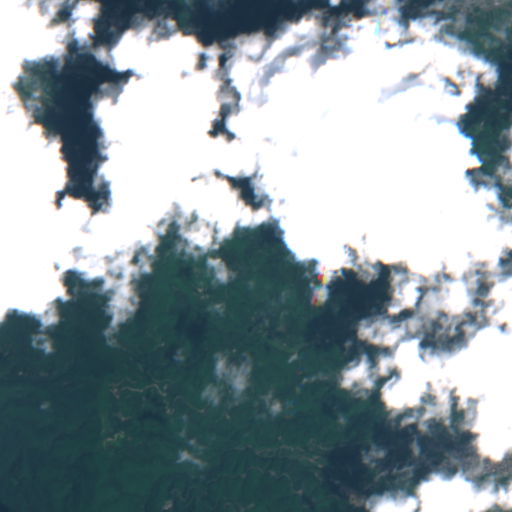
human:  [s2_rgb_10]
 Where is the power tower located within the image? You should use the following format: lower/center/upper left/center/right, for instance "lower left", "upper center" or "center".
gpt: There is no power tower in the image.